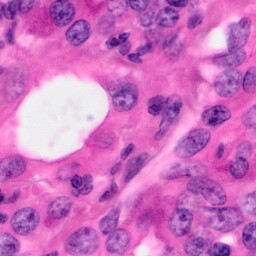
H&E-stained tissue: Pancreatic